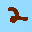
Label: 2